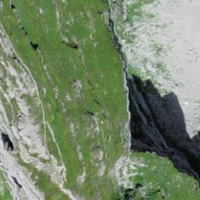
EUNIS habitat code: 23
Species observed at this site:
Picea abies
Saxifraga paniculata